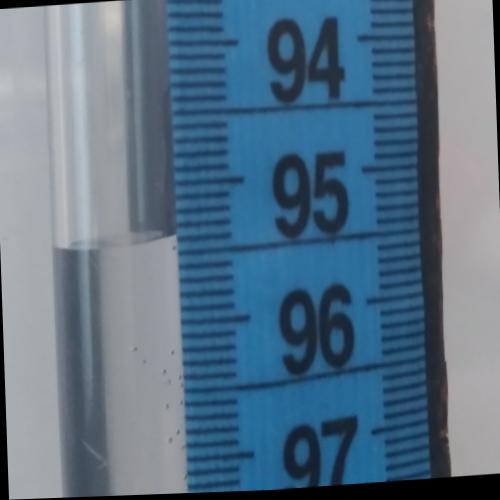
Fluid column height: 95.4 cm